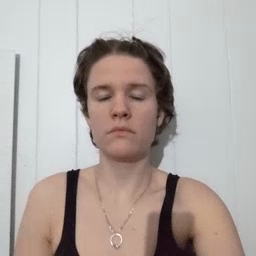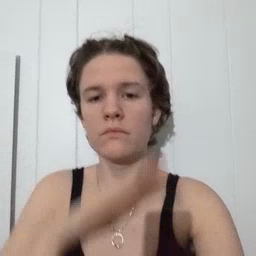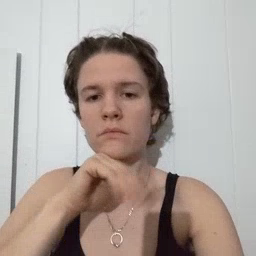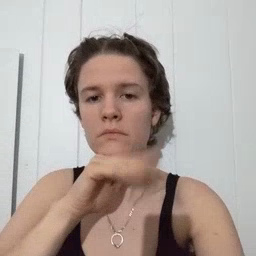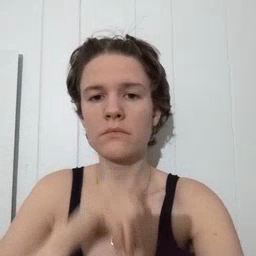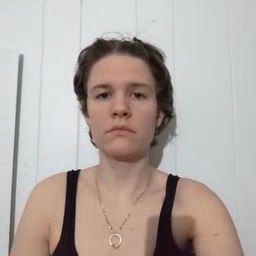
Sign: pig